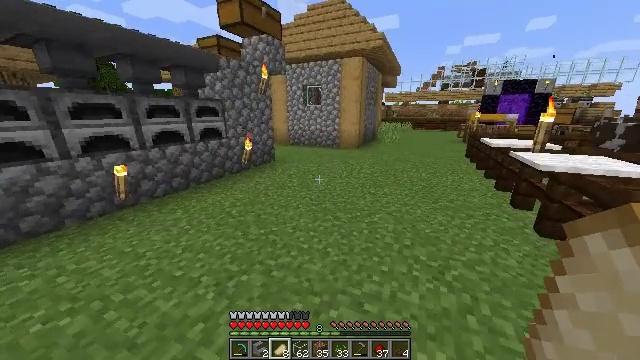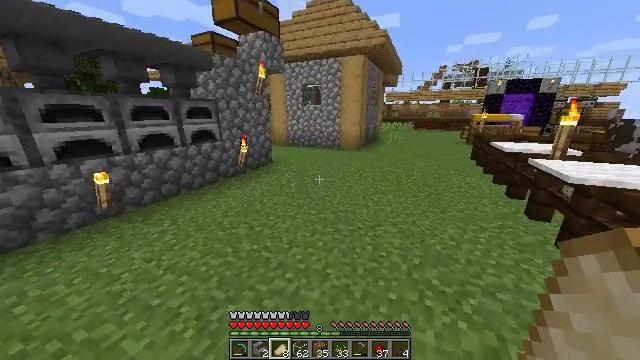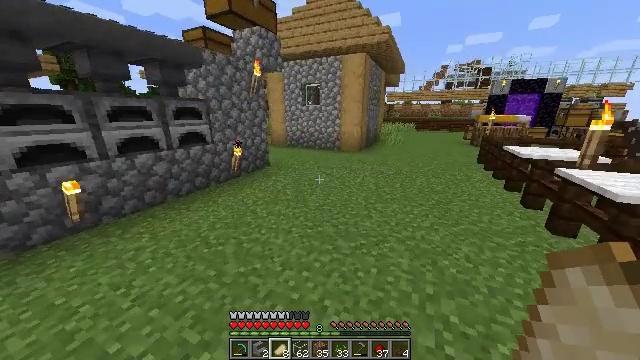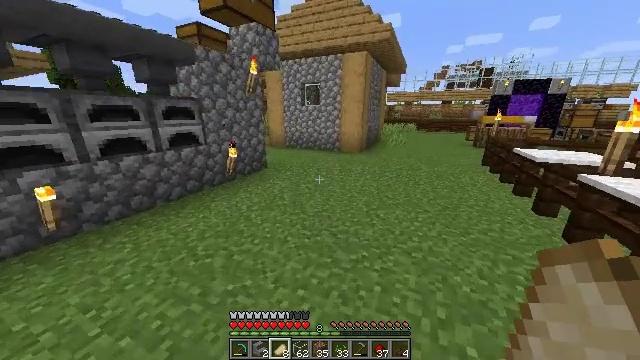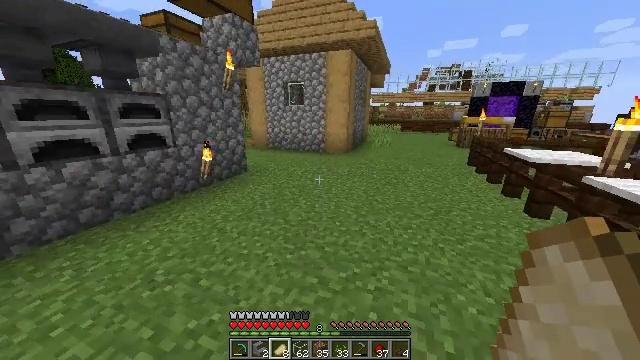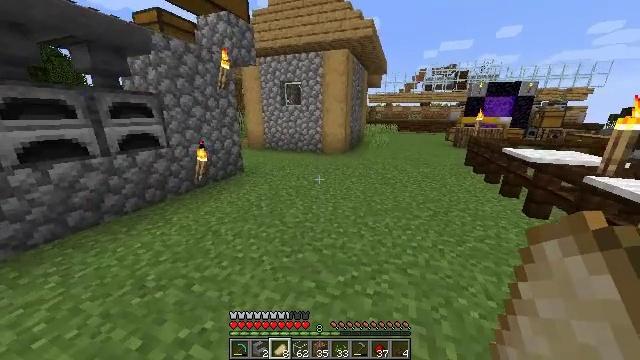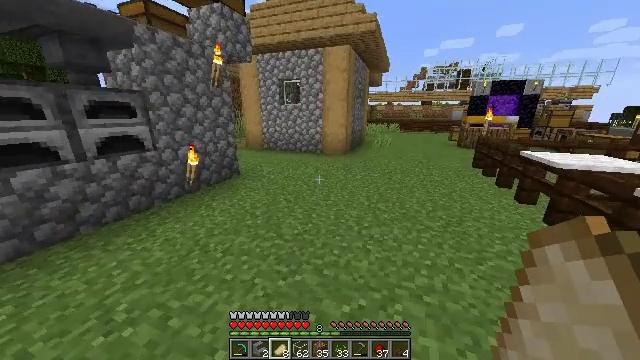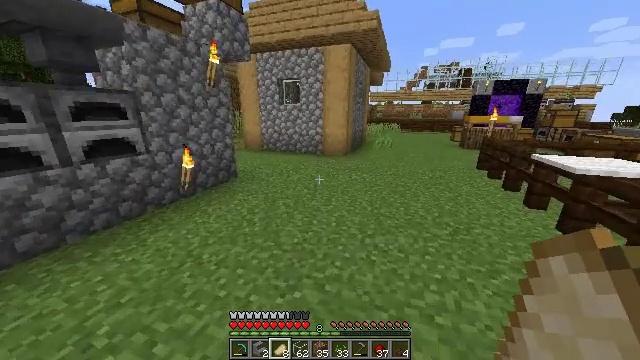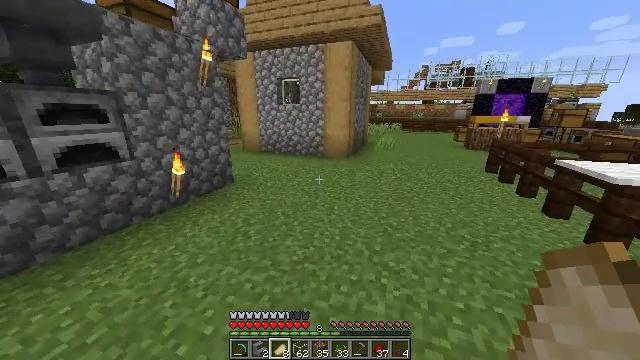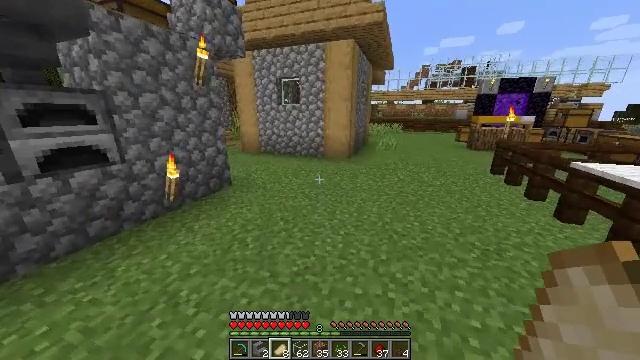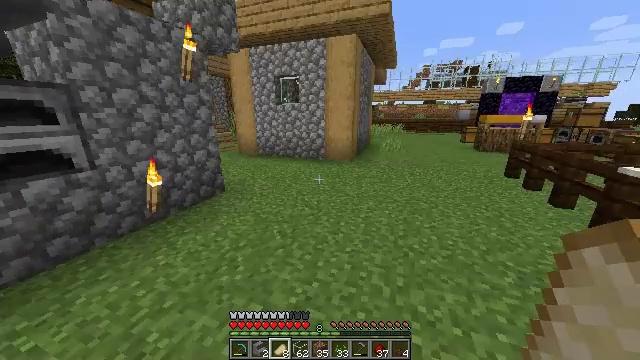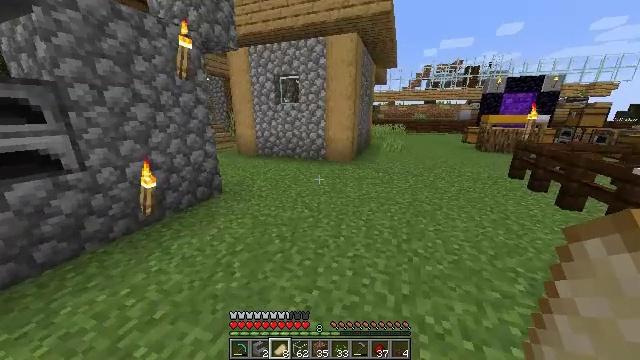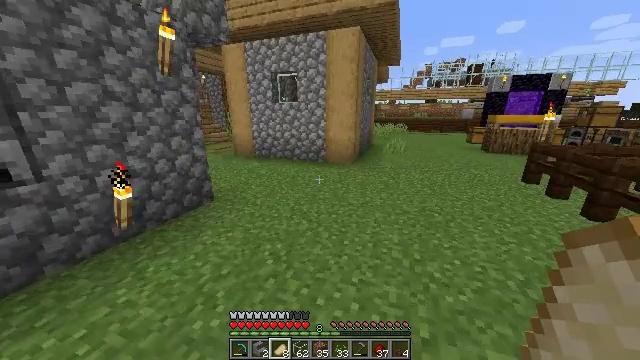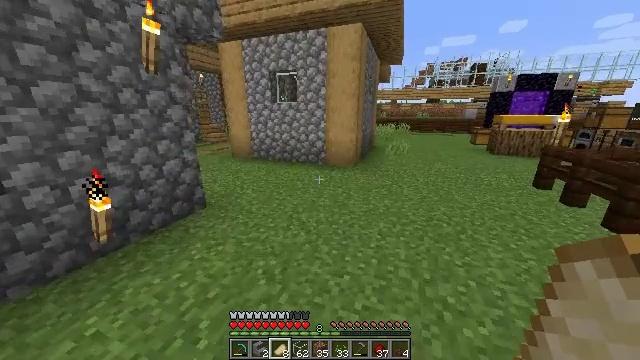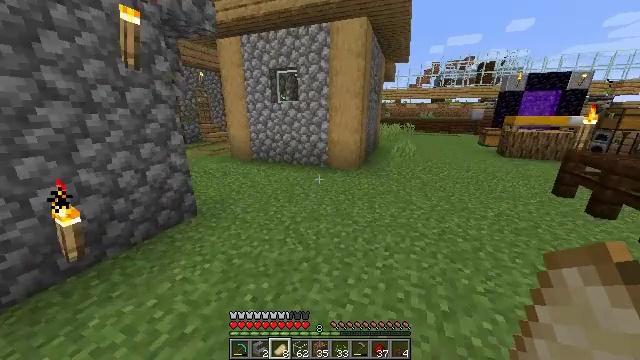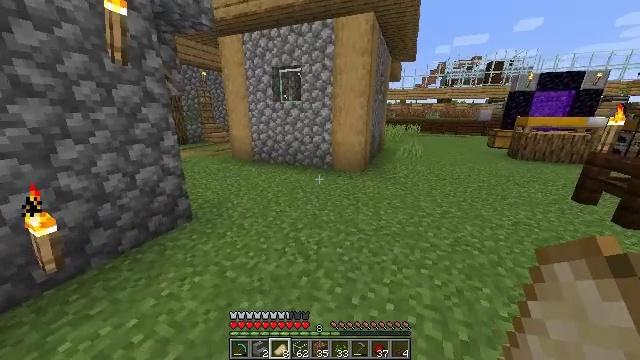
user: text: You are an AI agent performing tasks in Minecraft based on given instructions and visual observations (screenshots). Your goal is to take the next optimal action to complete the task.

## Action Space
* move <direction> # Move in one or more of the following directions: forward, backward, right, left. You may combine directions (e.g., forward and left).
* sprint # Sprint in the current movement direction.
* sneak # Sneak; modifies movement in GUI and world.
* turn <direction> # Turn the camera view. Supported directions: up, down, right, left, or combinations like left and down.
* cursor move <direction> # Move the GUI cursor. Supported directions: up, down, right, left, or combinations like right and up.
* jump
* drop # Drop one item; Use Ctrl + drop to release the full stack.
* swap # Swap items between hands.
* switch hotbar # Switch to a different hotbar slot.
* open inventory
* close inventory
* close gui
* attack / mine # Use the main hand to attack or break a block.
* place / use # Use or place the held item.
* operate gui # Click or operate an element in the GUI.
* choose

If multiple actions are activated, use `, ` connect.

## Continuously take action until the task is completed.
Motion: motion action
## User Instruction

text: Destroy the yellow bed to recycle it.
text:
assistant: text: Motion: move forward, sprint
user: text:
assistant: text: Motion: move forward
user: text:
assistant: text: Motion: move forward
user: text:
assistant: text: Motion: move forward, turn right
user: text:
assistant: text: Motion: move forward
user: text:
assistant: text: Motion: move forward
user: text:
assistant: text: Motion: move forward
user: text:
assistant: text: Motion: move forward
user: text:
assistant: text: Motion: move forward, sprint
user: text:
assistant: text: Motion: move forward, sprint
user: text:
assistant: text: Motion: move forward, sprint
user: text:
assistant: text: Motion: move forward, sprint
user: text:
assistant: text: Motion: move forward, sprint
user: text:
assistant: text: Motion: move forward
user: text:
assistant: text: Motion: move forward, turn left
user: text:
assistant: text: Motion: move forward
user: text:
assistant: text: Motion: move forward
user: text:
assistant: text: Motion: move forward, sprint
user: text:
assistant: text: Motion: move forward, sprint, turn left
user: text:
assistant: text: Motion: move forward, sprint, turn left
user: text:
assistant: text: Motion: move forward, sprint, turn left
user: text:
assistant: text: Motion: move forward, turn left
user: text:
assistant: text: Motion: move forward, turn left
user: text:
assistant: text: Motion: move forward, turn left
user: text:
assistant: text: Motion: move forward
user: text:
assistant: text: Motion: move forward
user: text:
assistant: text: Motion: move forward, sprint
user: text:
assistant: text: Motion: move forward, sprint, turn left
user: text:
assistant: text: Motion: move forward, sprint, turn left
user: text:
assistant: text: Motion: move forward, sprint, turn left